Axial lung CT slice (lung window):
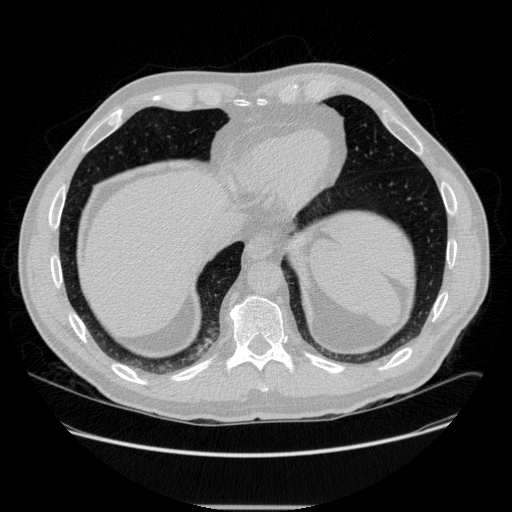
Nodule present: no